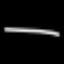
Label: line